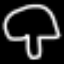
Label: mushroom